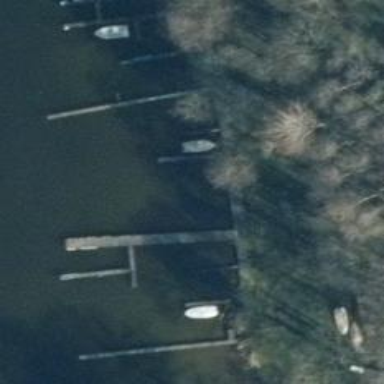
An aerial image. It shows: Man-made pier.